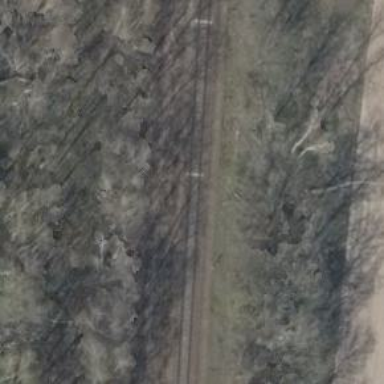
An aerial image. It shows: Railway signal.